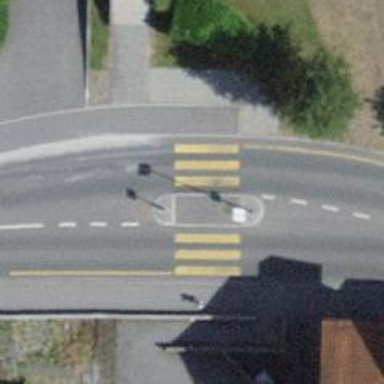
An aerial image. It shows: Uncontrolled zebra crossing with island. The crossing is marked with zebra stripes.